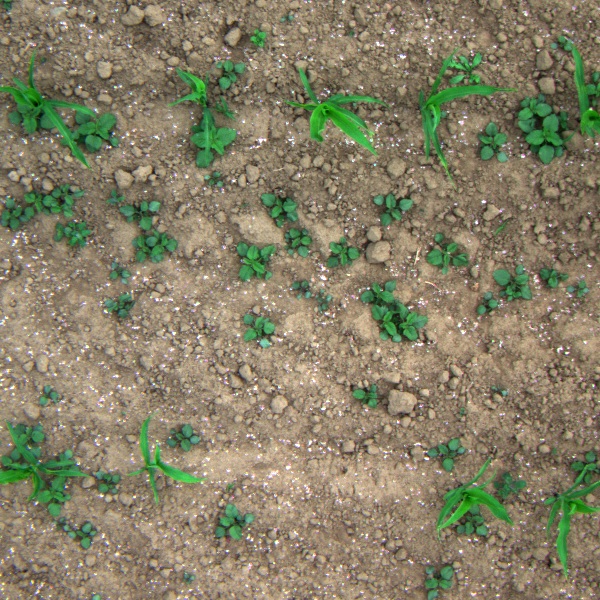
Acquisition date: 2023-06-06
Tile: 0484
Annotated plant instances:
label: amaranth
label: amaranth
label: amaranth
label: amaranth
label: amaranth
label: amaranth
label: amaranth
label: amaranth
label: amaranth
label: amaranth
label: amaranth
label: maize
label: maize
label: amaranth
label: amaranth
label: amaranth
label: amaranth
label: amaranth
label: amaranth
label: amaranth
label: maize
label: amaranth
label: weed_other
label: maize
label: weed_other
label: amaranth
label: amaranth
label: amaranth
label: amaranth
label: amaranth
label: amaranth
label: amaranth
label: amaranth
label: amaranth
label: amaranth
label: amaranth
label: amaranth
label: amaranth
label: barnyard_grass
label: amaranth
label: amaranth
label: amaranth
label: amaranth
label: amaranth
label: amaranth
label: amaranth
label: amaranth
label: amaranth
label: amaranth
label: weed_other
label: amaranth
label: amaranth
label: amaranth
label: amaranth
label: amaranth
label: amaranth
label: amaranth
label: amaranth
label: amaranth
label: quickweed
label: amaranth
label: amaranth
label: amaranth
label: amaranth
label: maize
label: barnyard_grass
label: amaranth
label: amaranth
label: amaranth
label: weed_other
label: amaranth
label: maize
label: amaranth
label: maize
label: weed_other
label: amaranth
label: maize
label: amaranth
label: amaranth
label: amaranth
label: amaranth
label: barnyard_grass
label: amaranth
label: amaranth
label: maize